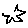
Label: star